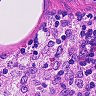
Metastatic tissue present: no